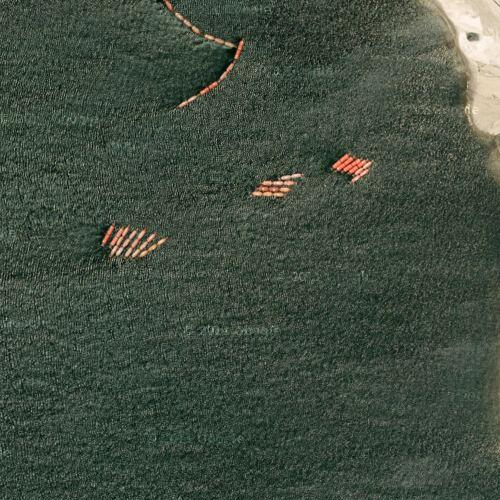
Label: sydney